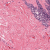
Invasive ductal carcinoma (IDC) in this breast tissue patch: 0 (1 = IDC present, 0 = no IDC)